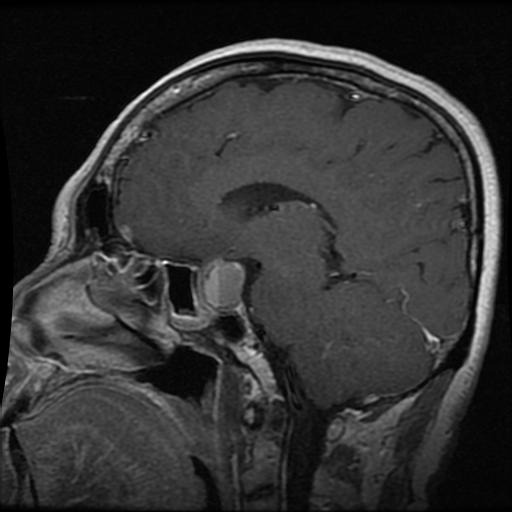
Label: pituitary